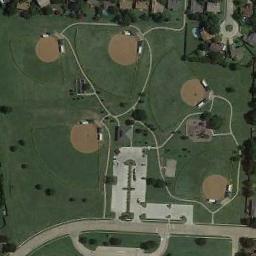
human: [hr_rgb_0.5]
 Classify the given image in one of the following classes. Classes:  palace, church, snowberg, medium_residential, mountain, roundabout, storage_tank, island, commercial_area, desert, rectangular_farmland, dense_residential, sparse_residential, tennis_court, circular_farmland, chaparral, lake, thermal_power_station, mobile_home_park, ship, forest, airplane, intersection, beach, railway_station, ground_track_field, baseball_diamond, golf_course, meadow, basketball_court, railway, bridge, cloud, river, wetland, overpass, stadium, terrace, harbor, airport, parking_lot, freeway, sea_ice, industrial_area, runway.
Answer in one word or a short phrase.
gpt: baseball_diamond